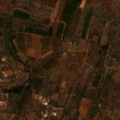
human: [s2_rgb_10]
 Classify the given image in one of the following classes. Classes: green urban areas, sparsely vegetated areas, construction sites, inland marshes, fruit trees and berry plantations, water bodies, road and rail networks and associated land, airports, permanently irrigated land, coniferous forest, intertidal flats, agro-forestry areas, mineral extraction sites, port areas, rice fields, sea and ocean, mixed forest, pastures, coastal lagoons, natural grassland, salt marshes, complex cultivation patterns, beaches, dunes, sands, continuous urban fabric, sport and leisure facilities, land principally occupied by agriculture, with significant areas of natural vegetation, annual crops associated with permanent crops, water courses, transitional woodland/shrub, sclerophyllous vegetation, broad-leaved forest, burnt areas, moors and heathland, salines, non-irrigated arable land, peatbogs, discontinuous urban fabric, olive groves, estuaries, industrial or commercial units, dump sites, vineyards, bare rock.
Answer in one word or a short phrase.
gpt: fruit trees and berry plantations, complex cultivation patterns